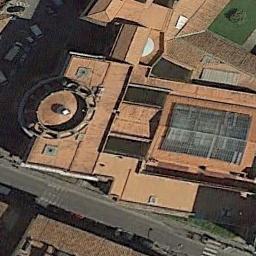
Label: church